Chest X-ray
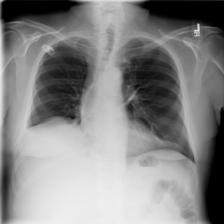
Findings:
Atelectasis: negative
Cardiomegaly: negative
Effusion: negative
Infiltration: negative
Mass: negative
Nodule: negative
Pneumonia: negative
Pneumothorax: negative
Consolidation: negative
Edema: negative
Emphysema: negative
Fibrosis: negative
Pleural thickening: negative
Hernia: negative